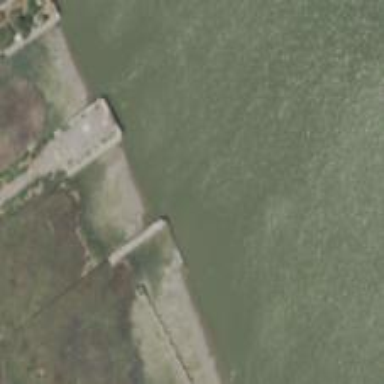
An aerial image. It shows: Man-made pier.